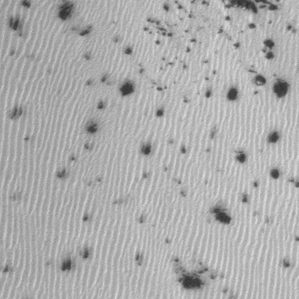
Label: frost